Question: I'm essentially trying to mimic the default windows xp simple calculator. When I change the background colours of the buttons in Java it makes them look very flat and "boring". I want to make the buttons look as close as possible to the buttons in the Windows XP calculator.
Here is an image comparing mine to WinXp's:

Is there some kind of method I can use to change the style of the buttons much like you can do in Visual Basic to make the buttons almost pop more or look 3D like the Windows Xp Calculator.
The default buttons in Java are sort of what I'm looking for except there not white there more of a blue kind of colour in a gradient.
Is this possible, or am I stuck with ugly button?
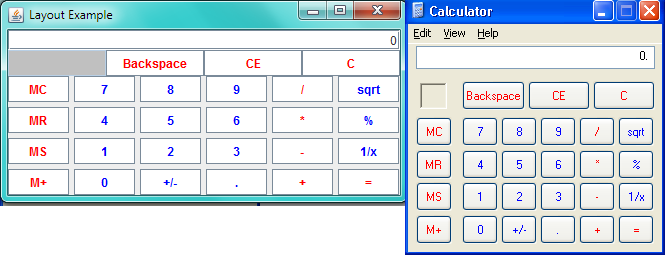
Answer: Try setting the system look and feel at the beginning of the main method:
'''
UIManager.setLookAndFeel(UIManager.getSystemLookAndFeelClassName());
'''
This will load all Swing widgets with a native-ish look.
If you are insterested in what you are actually doing with this command, Oracle has a nice tutorial regarding look and feels: <URL>